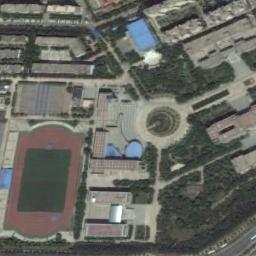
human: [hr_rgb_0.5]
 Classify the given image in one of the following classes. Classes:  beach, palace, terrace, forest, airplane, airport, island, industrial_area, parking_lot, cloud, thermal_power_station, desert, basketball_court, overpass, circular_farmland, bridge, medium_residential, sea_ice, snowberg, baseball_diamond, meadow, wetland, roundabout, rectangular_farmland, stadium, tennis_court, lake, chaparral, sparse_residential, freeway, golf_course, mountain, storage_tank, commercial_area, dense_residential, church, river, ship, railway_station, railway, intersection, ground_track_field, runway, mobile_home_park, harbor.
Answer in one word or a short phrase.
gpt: ground_track_field